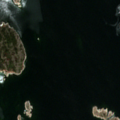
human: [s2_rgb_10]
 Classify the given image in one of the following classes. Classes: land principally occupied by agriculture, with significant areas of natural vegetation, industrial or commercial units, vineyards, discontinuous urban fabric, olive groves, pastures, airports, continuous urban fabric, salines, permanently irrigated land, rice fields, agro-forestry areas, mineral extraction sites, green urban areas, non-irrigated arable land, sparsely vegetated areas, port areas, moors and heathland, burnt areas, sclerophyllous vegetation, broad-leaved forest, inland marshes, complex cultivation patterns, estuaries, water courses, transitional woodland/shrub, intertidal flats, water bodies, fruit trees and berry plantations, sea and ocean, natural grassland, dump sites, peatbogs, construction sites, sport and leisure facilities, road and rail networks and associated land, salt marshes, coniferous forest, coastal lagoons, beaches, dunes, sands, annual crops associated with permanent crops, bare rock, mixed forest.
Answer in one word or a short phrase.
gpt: mixed forest, sea and ocean